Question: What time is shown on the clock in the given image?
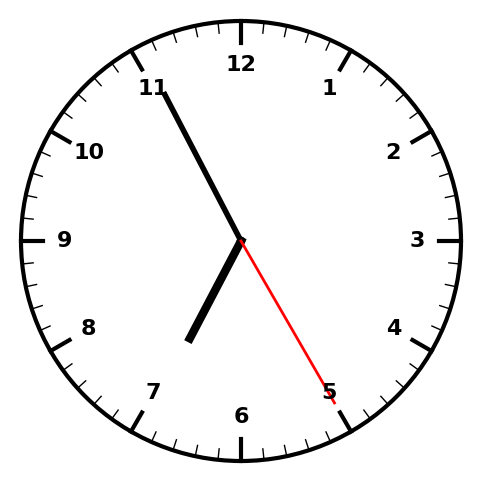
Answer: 06:55:25